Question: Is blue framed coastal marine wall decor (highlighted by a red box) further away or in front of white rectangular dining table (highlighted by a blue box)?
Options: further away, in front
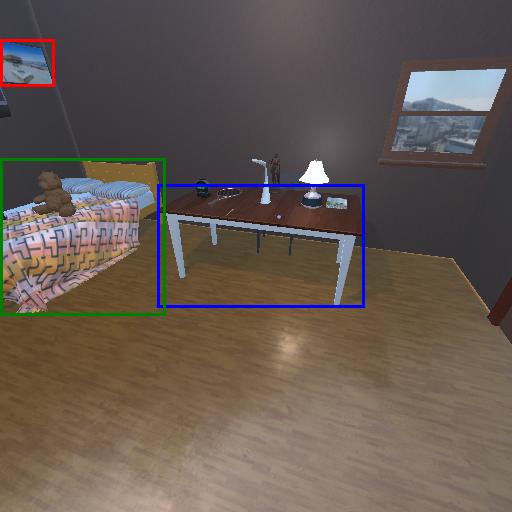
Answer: further away